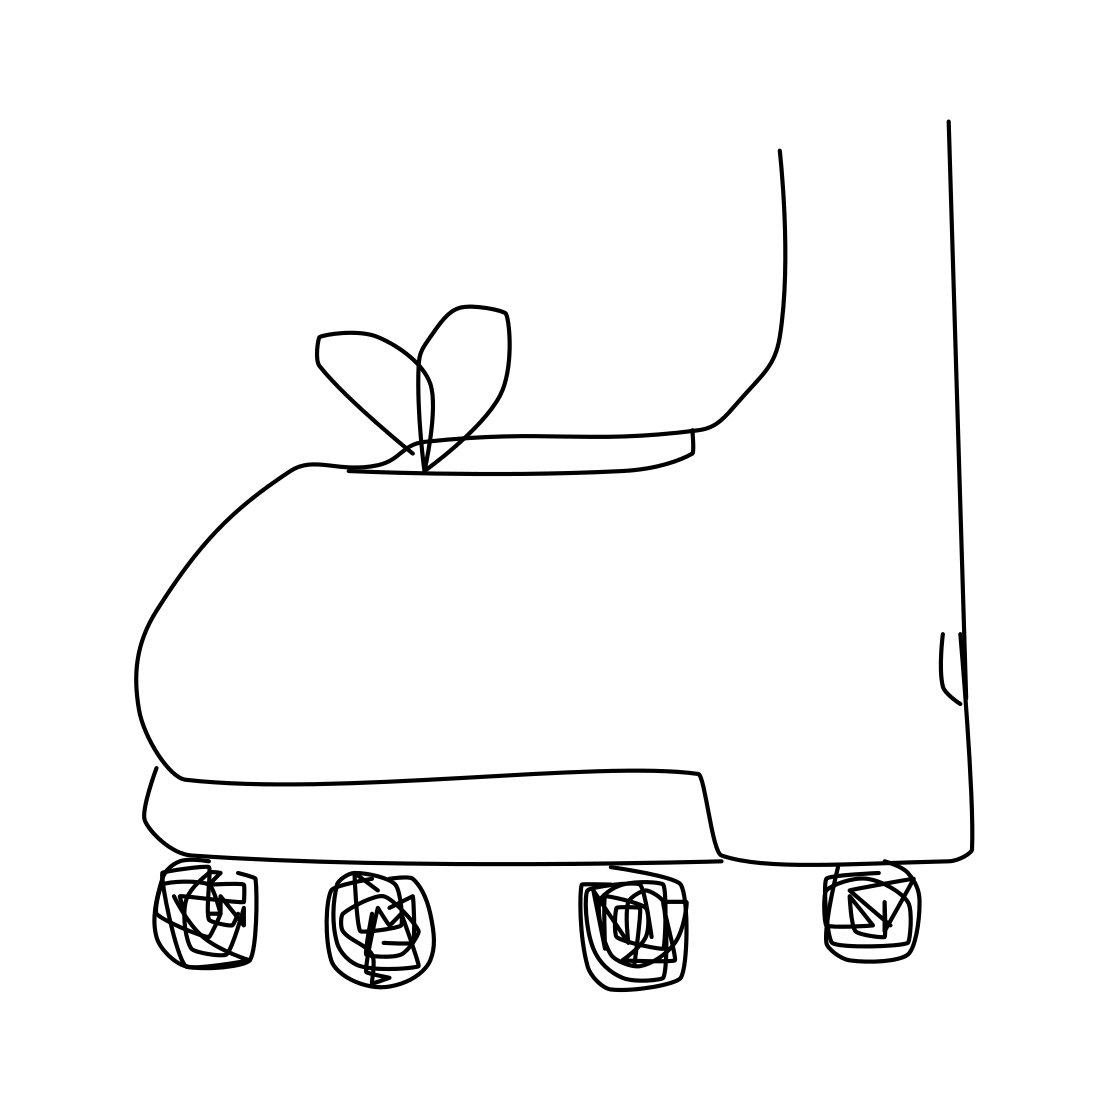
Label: rollerblades